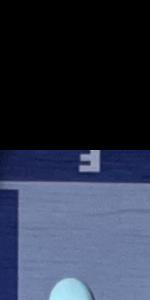
Label: Empty